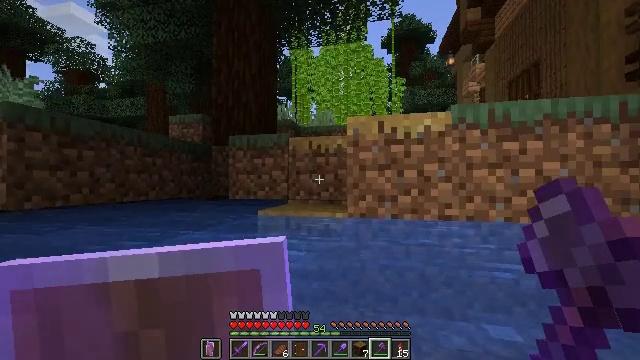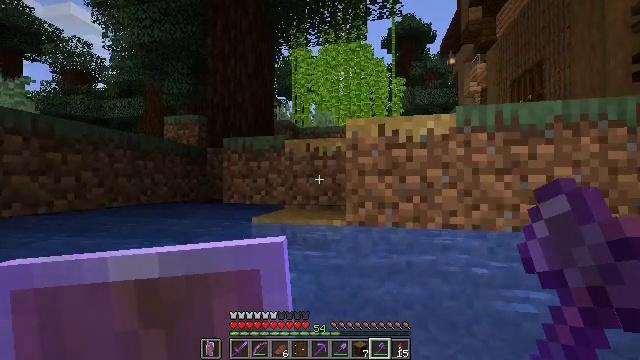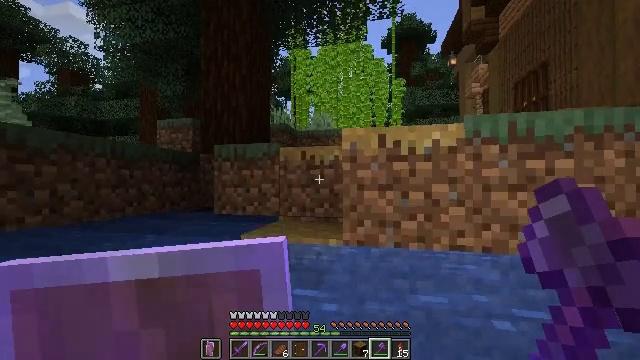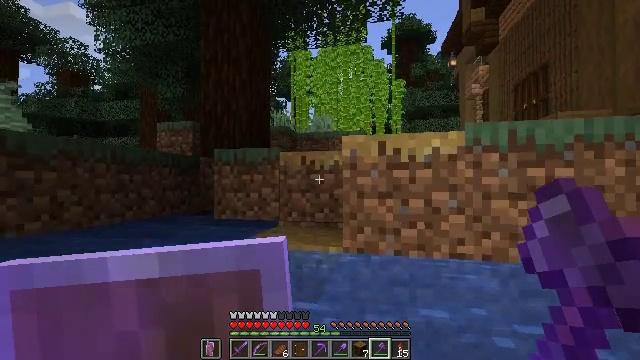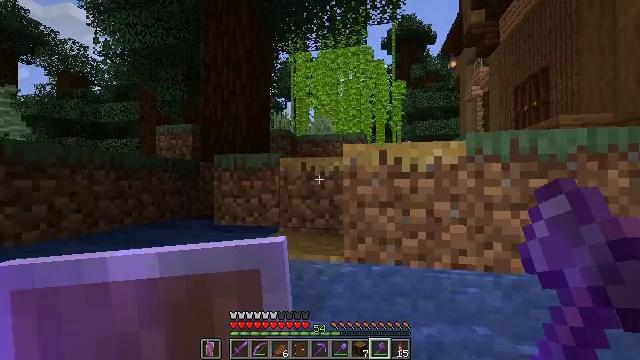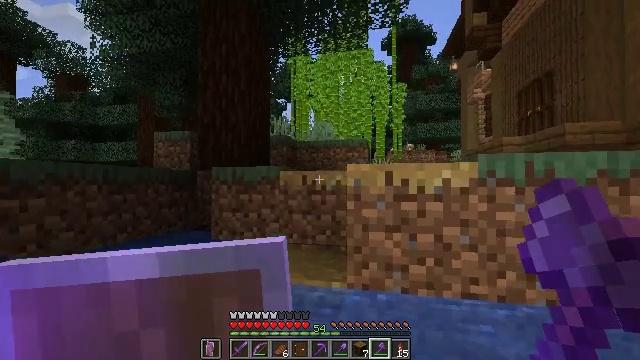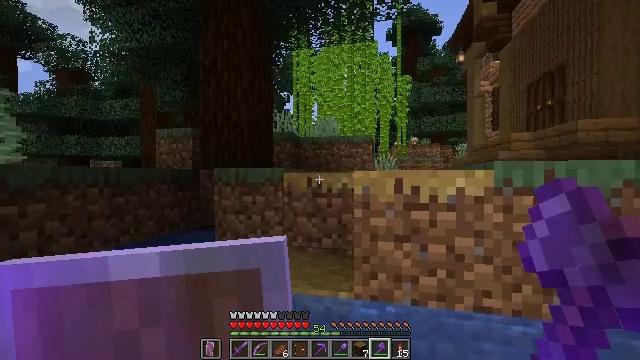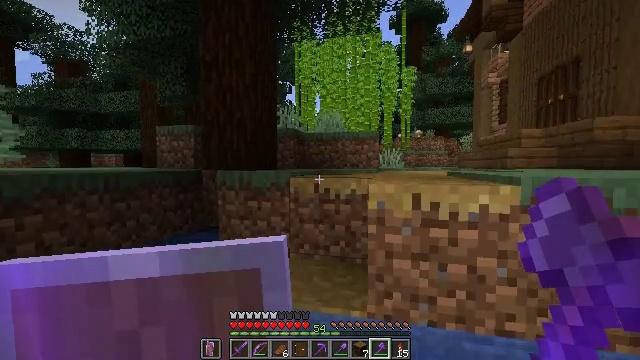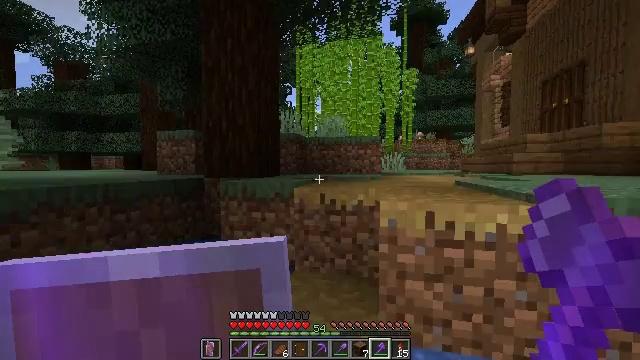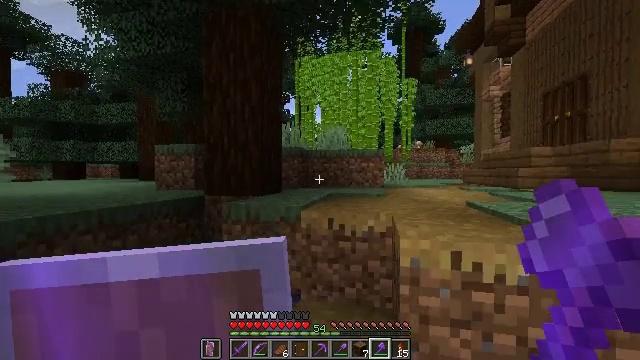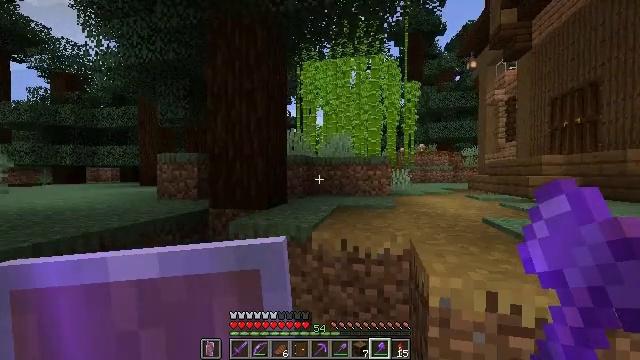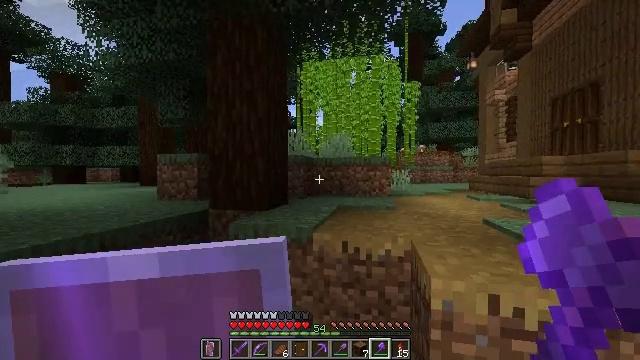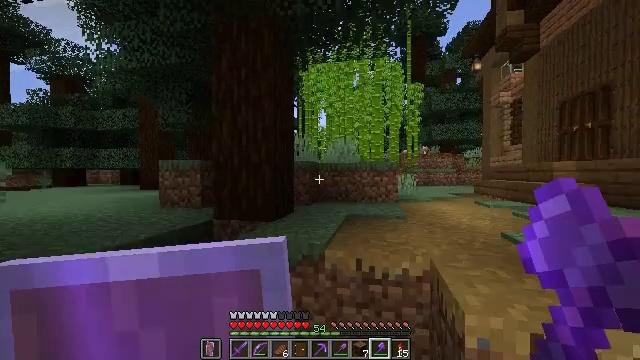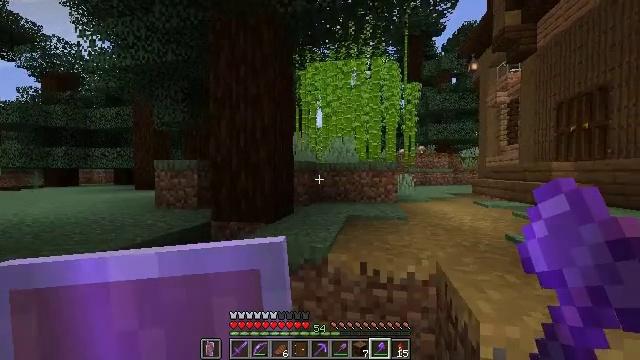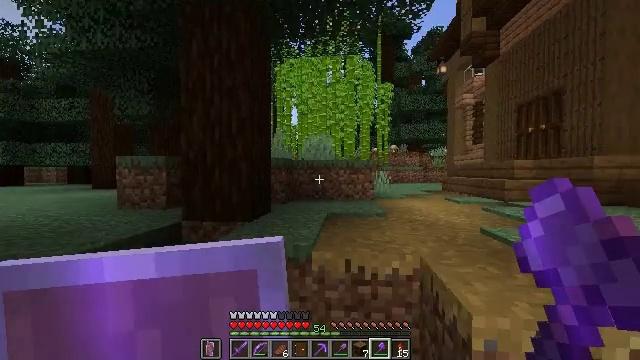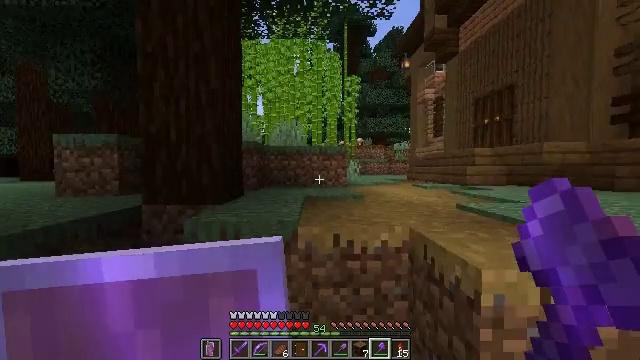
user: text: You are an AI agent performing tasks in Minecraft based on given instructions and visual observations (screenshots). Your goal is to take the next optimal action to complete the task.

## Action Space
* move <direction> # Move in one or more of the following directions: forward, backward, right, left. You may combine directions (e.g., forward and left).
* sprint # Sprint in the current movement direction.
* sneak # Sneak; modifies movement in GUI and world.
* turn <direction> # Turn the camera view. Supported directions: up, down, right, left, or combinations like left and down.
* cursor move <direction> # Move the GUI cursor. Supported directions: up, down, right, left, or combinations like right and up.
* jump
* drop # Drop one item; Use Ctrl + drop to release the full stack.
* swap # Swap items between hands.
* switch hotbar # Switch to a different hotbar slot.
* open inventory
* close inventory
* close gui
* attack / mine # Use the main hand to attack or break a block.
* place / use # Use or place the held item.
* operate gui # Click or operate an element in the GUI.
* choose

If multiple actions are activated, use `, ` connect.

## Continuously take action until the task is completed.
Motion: motion action
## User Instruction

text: Collect spruce log for building materials.
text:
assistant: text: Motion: move forward, jump
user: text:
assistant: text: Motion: move forward, jump
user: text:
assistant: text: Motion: move forward, jump
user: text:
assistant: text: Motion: move forward, jump
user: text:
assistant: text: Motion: move forward, jump
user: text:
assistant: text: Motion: move forward and move left, turn down, jump
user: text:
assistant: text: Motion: move forward and move left, turn down, jump
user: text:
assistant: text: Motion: move forward and move left, jump
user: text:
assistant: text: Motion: move forward and move left, turn up, jump
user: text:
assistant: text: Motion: move forward and move left, jump
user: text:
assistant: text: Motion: move forward and move left, jump
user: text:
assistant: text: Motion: move forward and move left, jump
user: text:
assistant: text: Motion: move forward and move left
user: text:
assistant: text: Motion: move forward and move left, turn right
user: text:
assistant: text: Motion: move forward and move left, turn right
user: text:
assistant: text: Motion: move forward, turn right and down
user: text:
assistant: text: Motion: move forward, turn right and down
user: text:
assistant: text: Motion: move forward, turn right
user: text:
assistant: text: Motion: move forward
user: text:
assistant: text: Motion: move forward
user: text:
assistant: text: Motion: move forward, jump
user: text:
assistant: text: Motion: move forward, jump
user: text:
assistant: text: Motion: move forward, jump
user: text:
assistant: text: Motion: move forward, jump
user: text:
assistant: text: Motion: move forward, jump
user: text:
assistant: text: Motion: move forward, jump
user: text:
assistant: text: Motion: move forward, turn left, jump
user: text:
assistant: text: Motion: move forward, turn left and down, jump
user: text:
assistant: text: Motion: move forward, turn left, jump
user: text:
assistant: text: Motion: move forward, jump